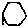
Label: hexagon